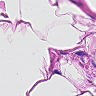
Metastatic tissue present: no